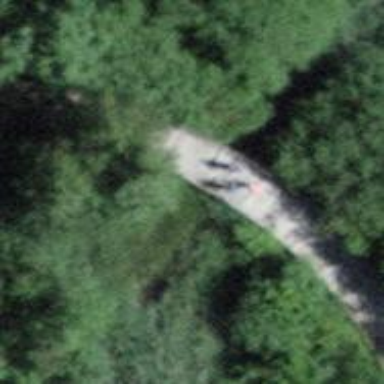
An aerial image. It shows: Path leading to bridge.